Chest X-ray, PA view. Patient: 52 years old, sex M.
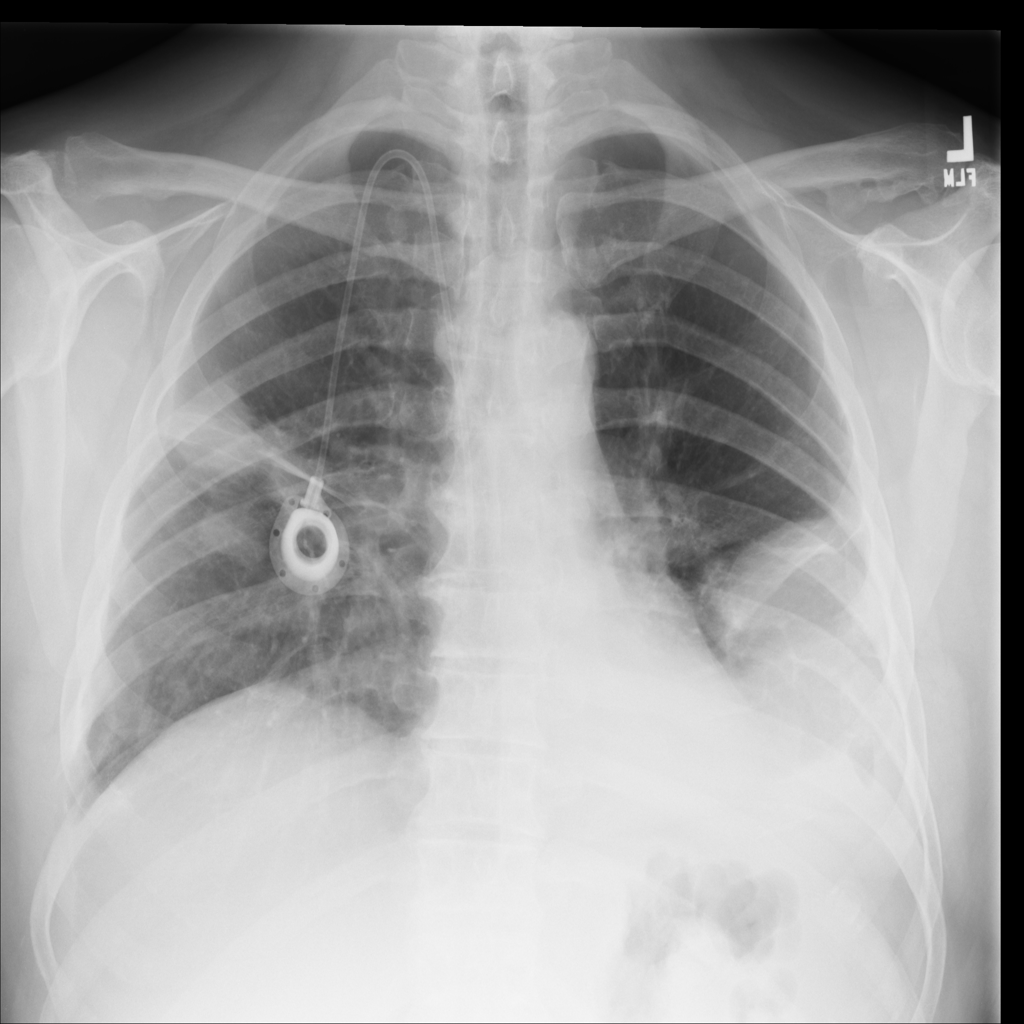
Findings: Mass